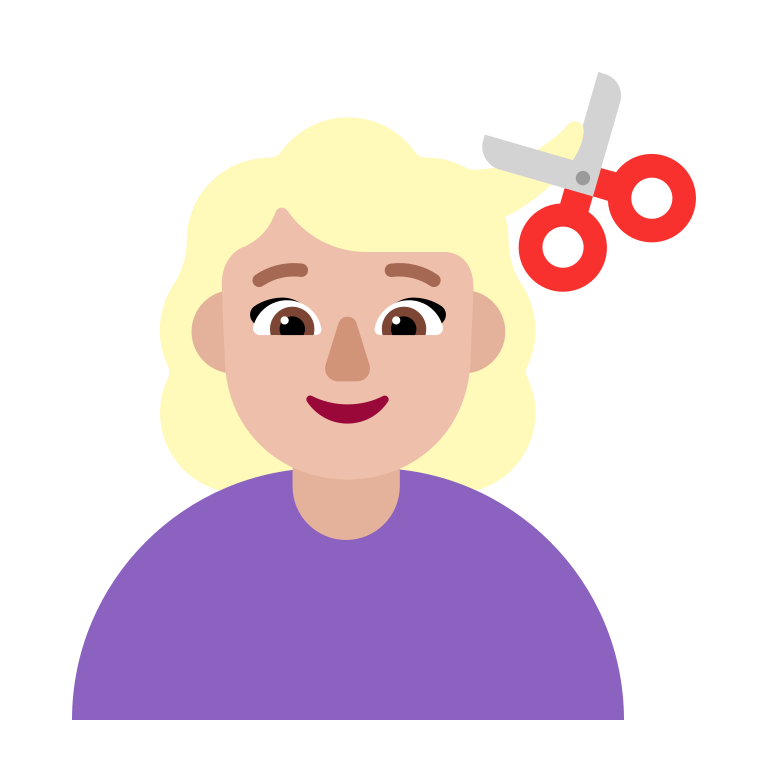
woman getting haircut flat  light